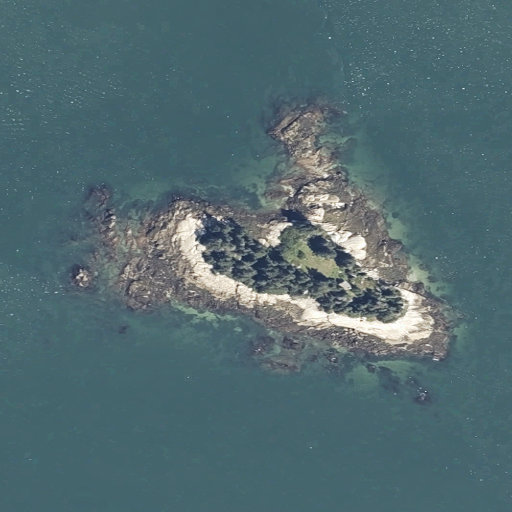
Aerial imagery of island in Maine named Clam Island containing open water, barren land, and herbaceous wetlands